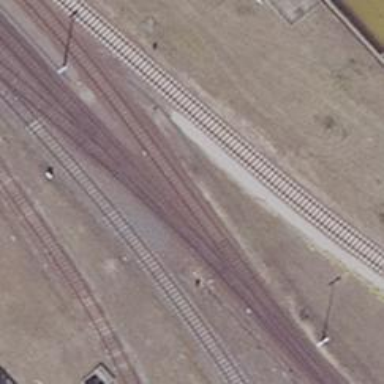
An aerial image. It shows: Railway switch.